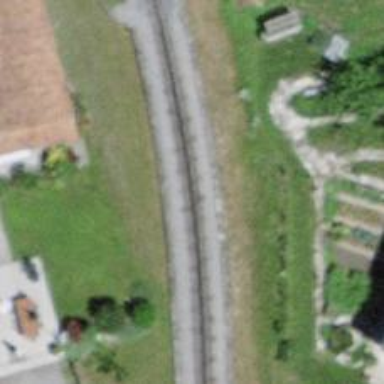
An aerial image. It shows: Narrow-gauge railway with one track.